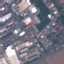
Land use / land cover: Industrial